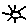
Label: sun